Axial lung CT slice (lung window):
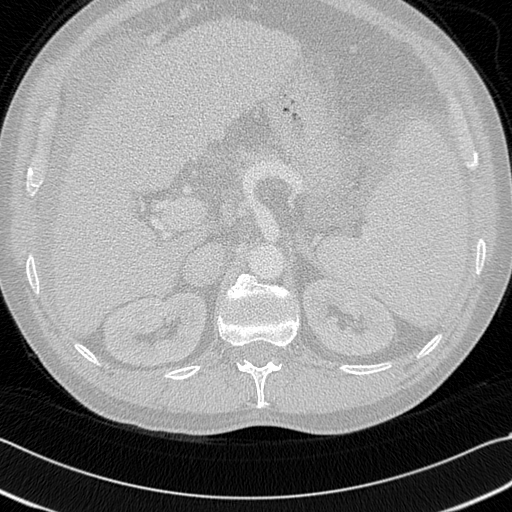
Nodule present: no